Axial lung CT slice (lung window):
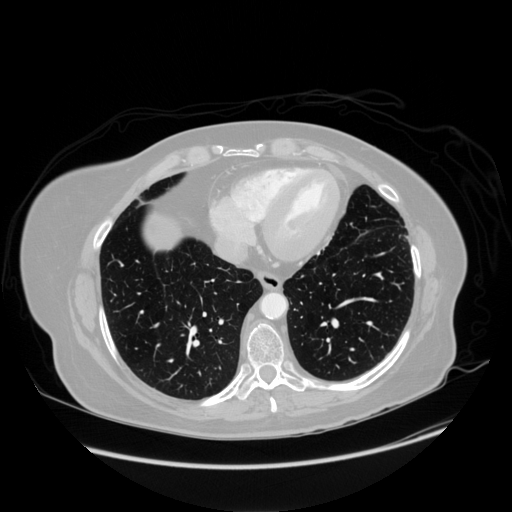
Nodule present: no